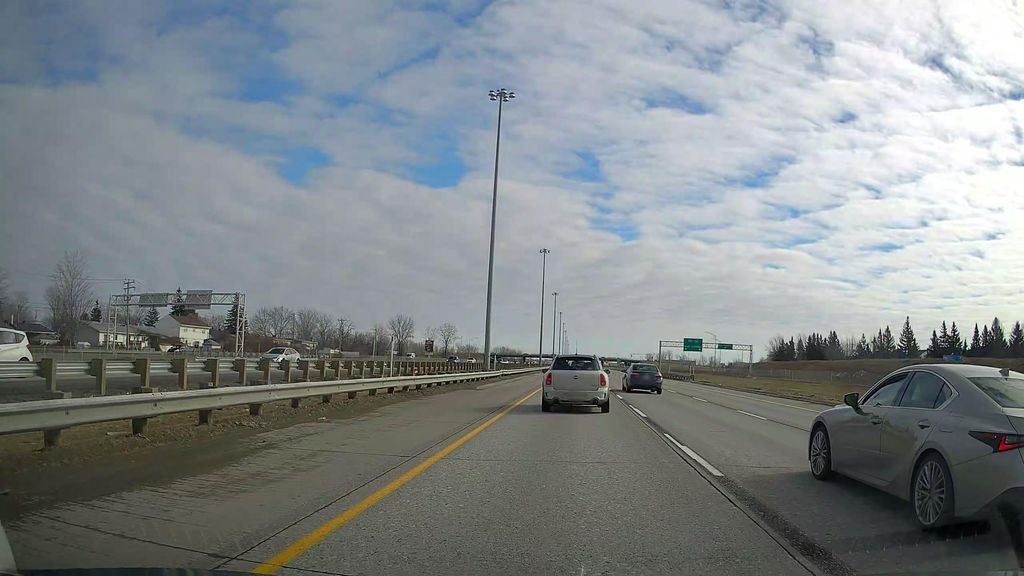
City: montreal